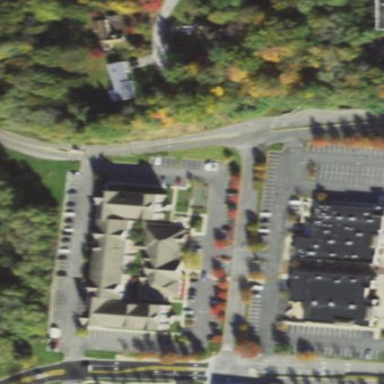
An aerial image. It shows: Paved parking aisle used as service road.